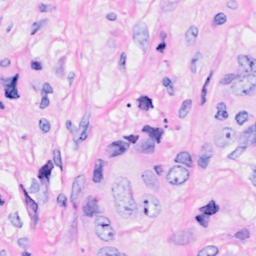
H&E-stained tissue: Breast